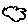
Label: cloud